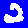
Digit: 2